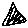
Label: triangle